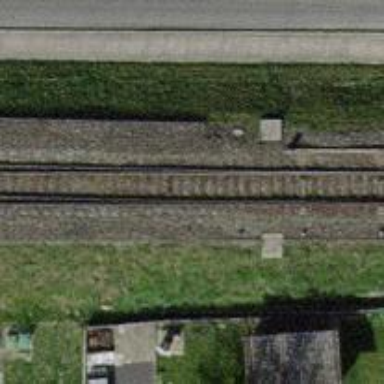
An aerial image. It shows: Railway switch.